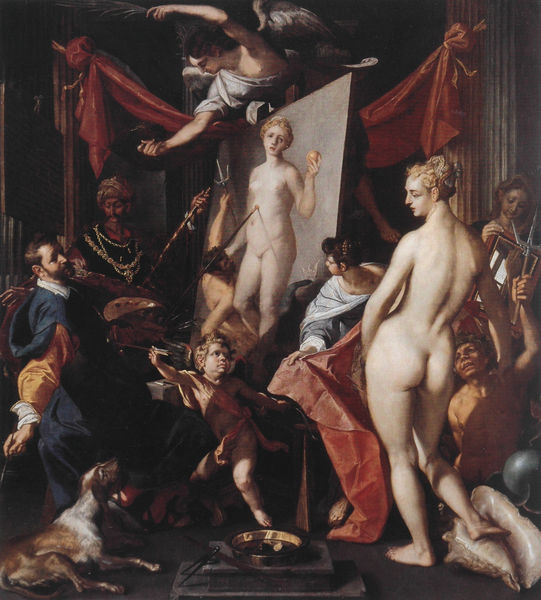
Titel: Apelles malt Kampaspe
Künstler: Joos van Winghe
Standort: Wien
Institution: Kunsthistorisches Museum
Schlagwörter: akt, blau, flügel, gemälde, haut, himmel, kopf, mann, nackt, rubens, umhang, weiß, frauen, gelb, menschen, braun, brust, busen, frau, grau, haar, männer, orange, paris, rücken, säule, säulen, hund, rot, tuch, gesellschaft, malerei, blond, arm, barock, falten, kragen, rahmen, schale, schüssel, sockel, teller, bild, portrait, porträt, spiegel, vorhang, boden, gewand, haare, mantel, stoff, stoffe, adel, gewänder, kind, renaissance, schön, seide, kinder, engel, putte, statue, schärpe, bein, brüste, füße, hintern, bilderrahmen, kuss, modell, bogen, kette, kissen, könig, dick, tapete, atelier, maler, muse, nabel, faltenwurf, model, scham, halskette, abbild, neger, fuss, perlmutt, schweben, popo, künstler, kupfer, leinwand, dreispitz, herrscher, allegorie, künste, malen, palette, pinsel, anschauen, betrachten, rückansicht, goldkette, musen, prinz, hellebarde, venus, muschel, napf, amor, david, kannelüren, turban, cupido, helena, barok, projektion, markus, zirkel, selbstproträt, fides, gnom, geräte, neptun, dreizack, ärmle, aktkurs, angezogen, die kunst, die malerei, malkurs, schake, spiegek, spigelbild, zu füßen liegen, gehilfe, po, rot vorhang